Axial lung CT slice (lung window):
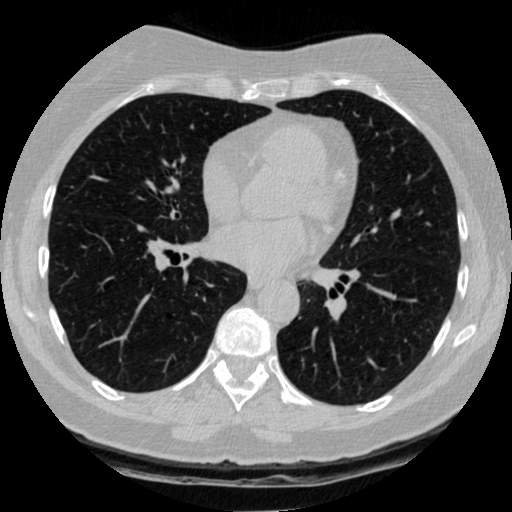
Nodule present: no